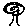
Label: tree